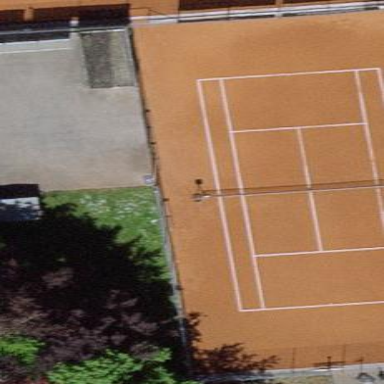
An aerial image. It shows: Tennis court on pitch.